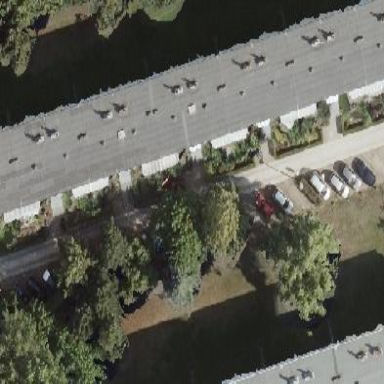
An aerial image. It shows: Apartment building with flat roof.